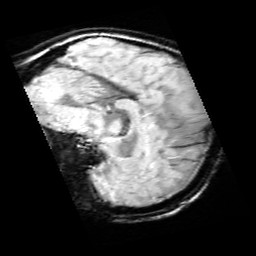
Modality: SWI
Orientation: sagittal
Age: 12
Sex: female
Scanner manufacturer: siemens
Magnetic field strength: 3 T
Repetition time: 0.027 s
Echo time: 0.02 s